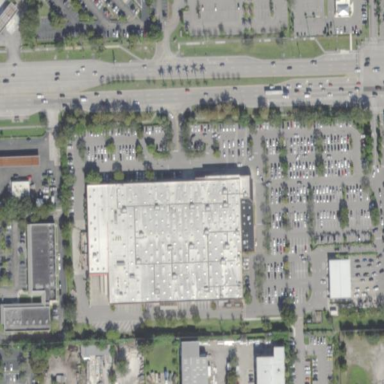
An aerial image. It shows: Wholesale shop located inside building.